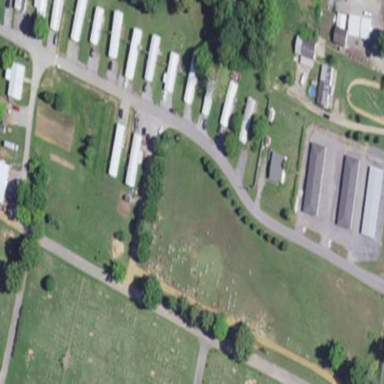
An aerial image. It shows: Sector of the cemetery.